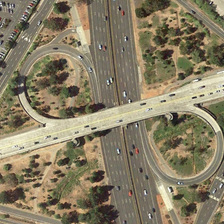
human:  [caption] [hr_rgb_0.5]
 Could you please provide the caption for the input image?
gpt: some trees were planted on the bare land .

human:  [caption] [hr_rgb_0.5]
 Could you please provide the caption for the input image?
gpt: many cars are running on the overpass .

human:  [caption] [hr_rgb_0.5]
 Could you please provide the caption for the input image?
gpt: some trees were planted on the bare land .

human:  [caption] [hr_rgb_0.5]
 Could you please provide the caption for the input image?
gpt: many cars are running on the overpass .

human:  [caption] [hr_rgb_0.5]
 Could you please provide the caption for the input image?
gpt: many cars are running on the overpass .